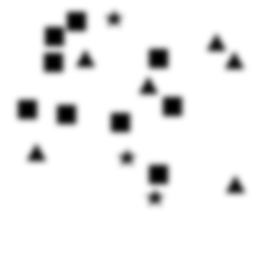
Squares: 9
Triangles: 6
Stars: 3
Total shapes: 18